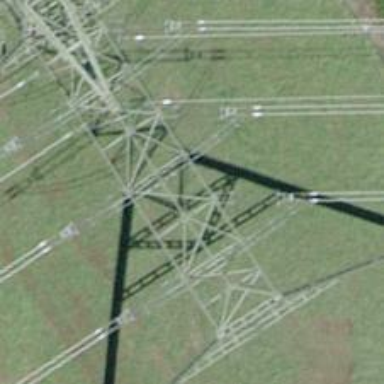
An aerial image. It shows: Insulator used in power equipment.